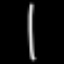
Label: line